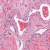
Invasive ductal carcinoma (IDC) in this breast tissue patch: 1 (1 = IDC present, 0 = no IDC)